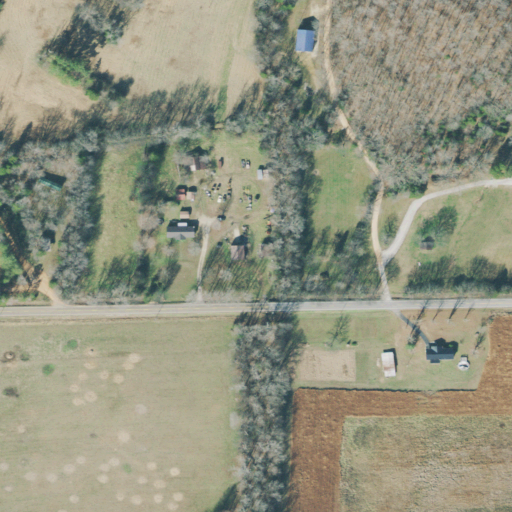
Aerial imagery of valley in Tennessee named Hopkins Hollow containing pasture, cultivated crops, deciduous forest, open development, low intensity development, and medium intensity development